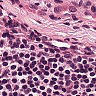
Metastatic tissue present: no